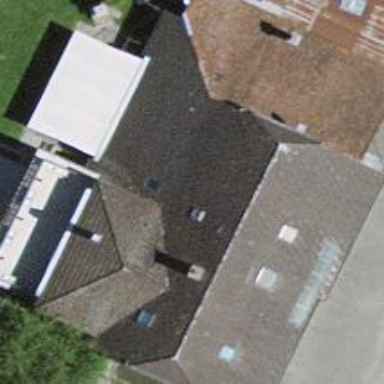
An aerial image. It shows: Farm building.